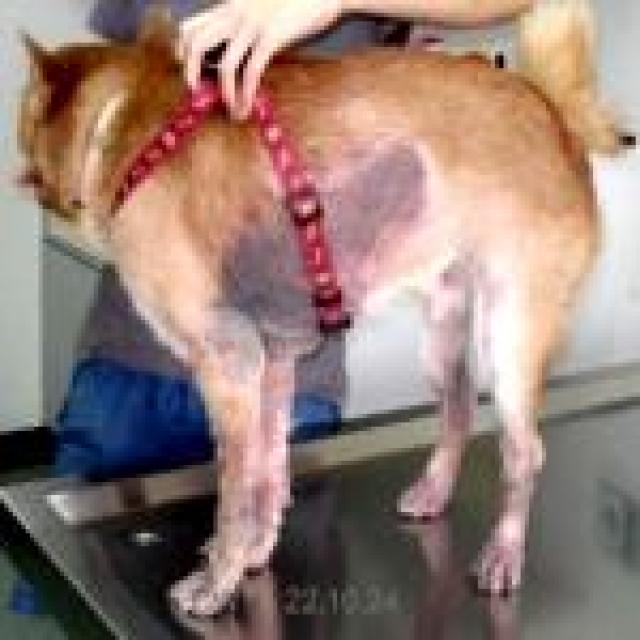
Canine fungal skin infection — characterized by alopecia, scaling, crusting, and circular lesions. Common agents include Malassezia and Candida species.